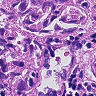
Metastatic tissue present: yes